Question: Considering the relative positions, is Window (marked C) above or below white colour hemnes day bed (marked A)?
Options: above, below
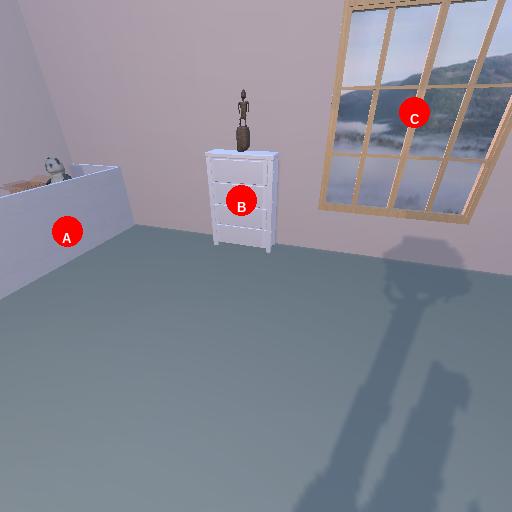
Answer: above